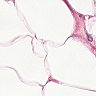
Metastatic tissue present: no